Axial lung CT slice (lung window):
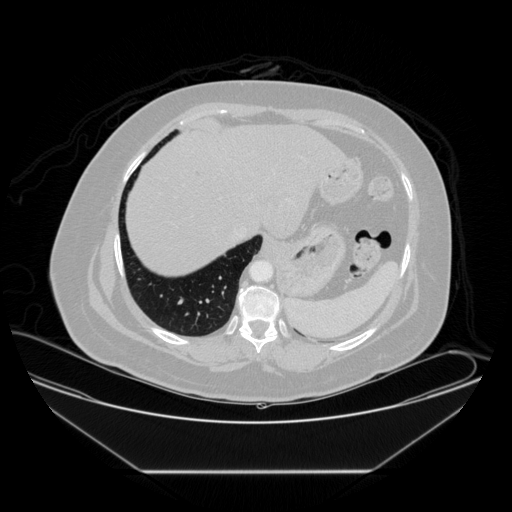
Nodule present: no